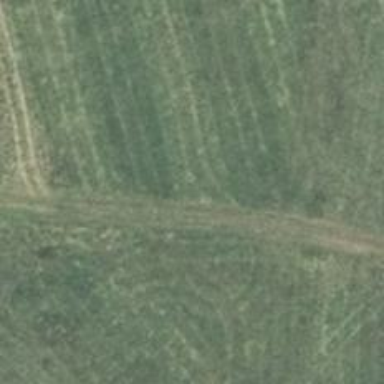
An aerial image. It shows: Track road with grade4 tracktype.